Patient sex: M
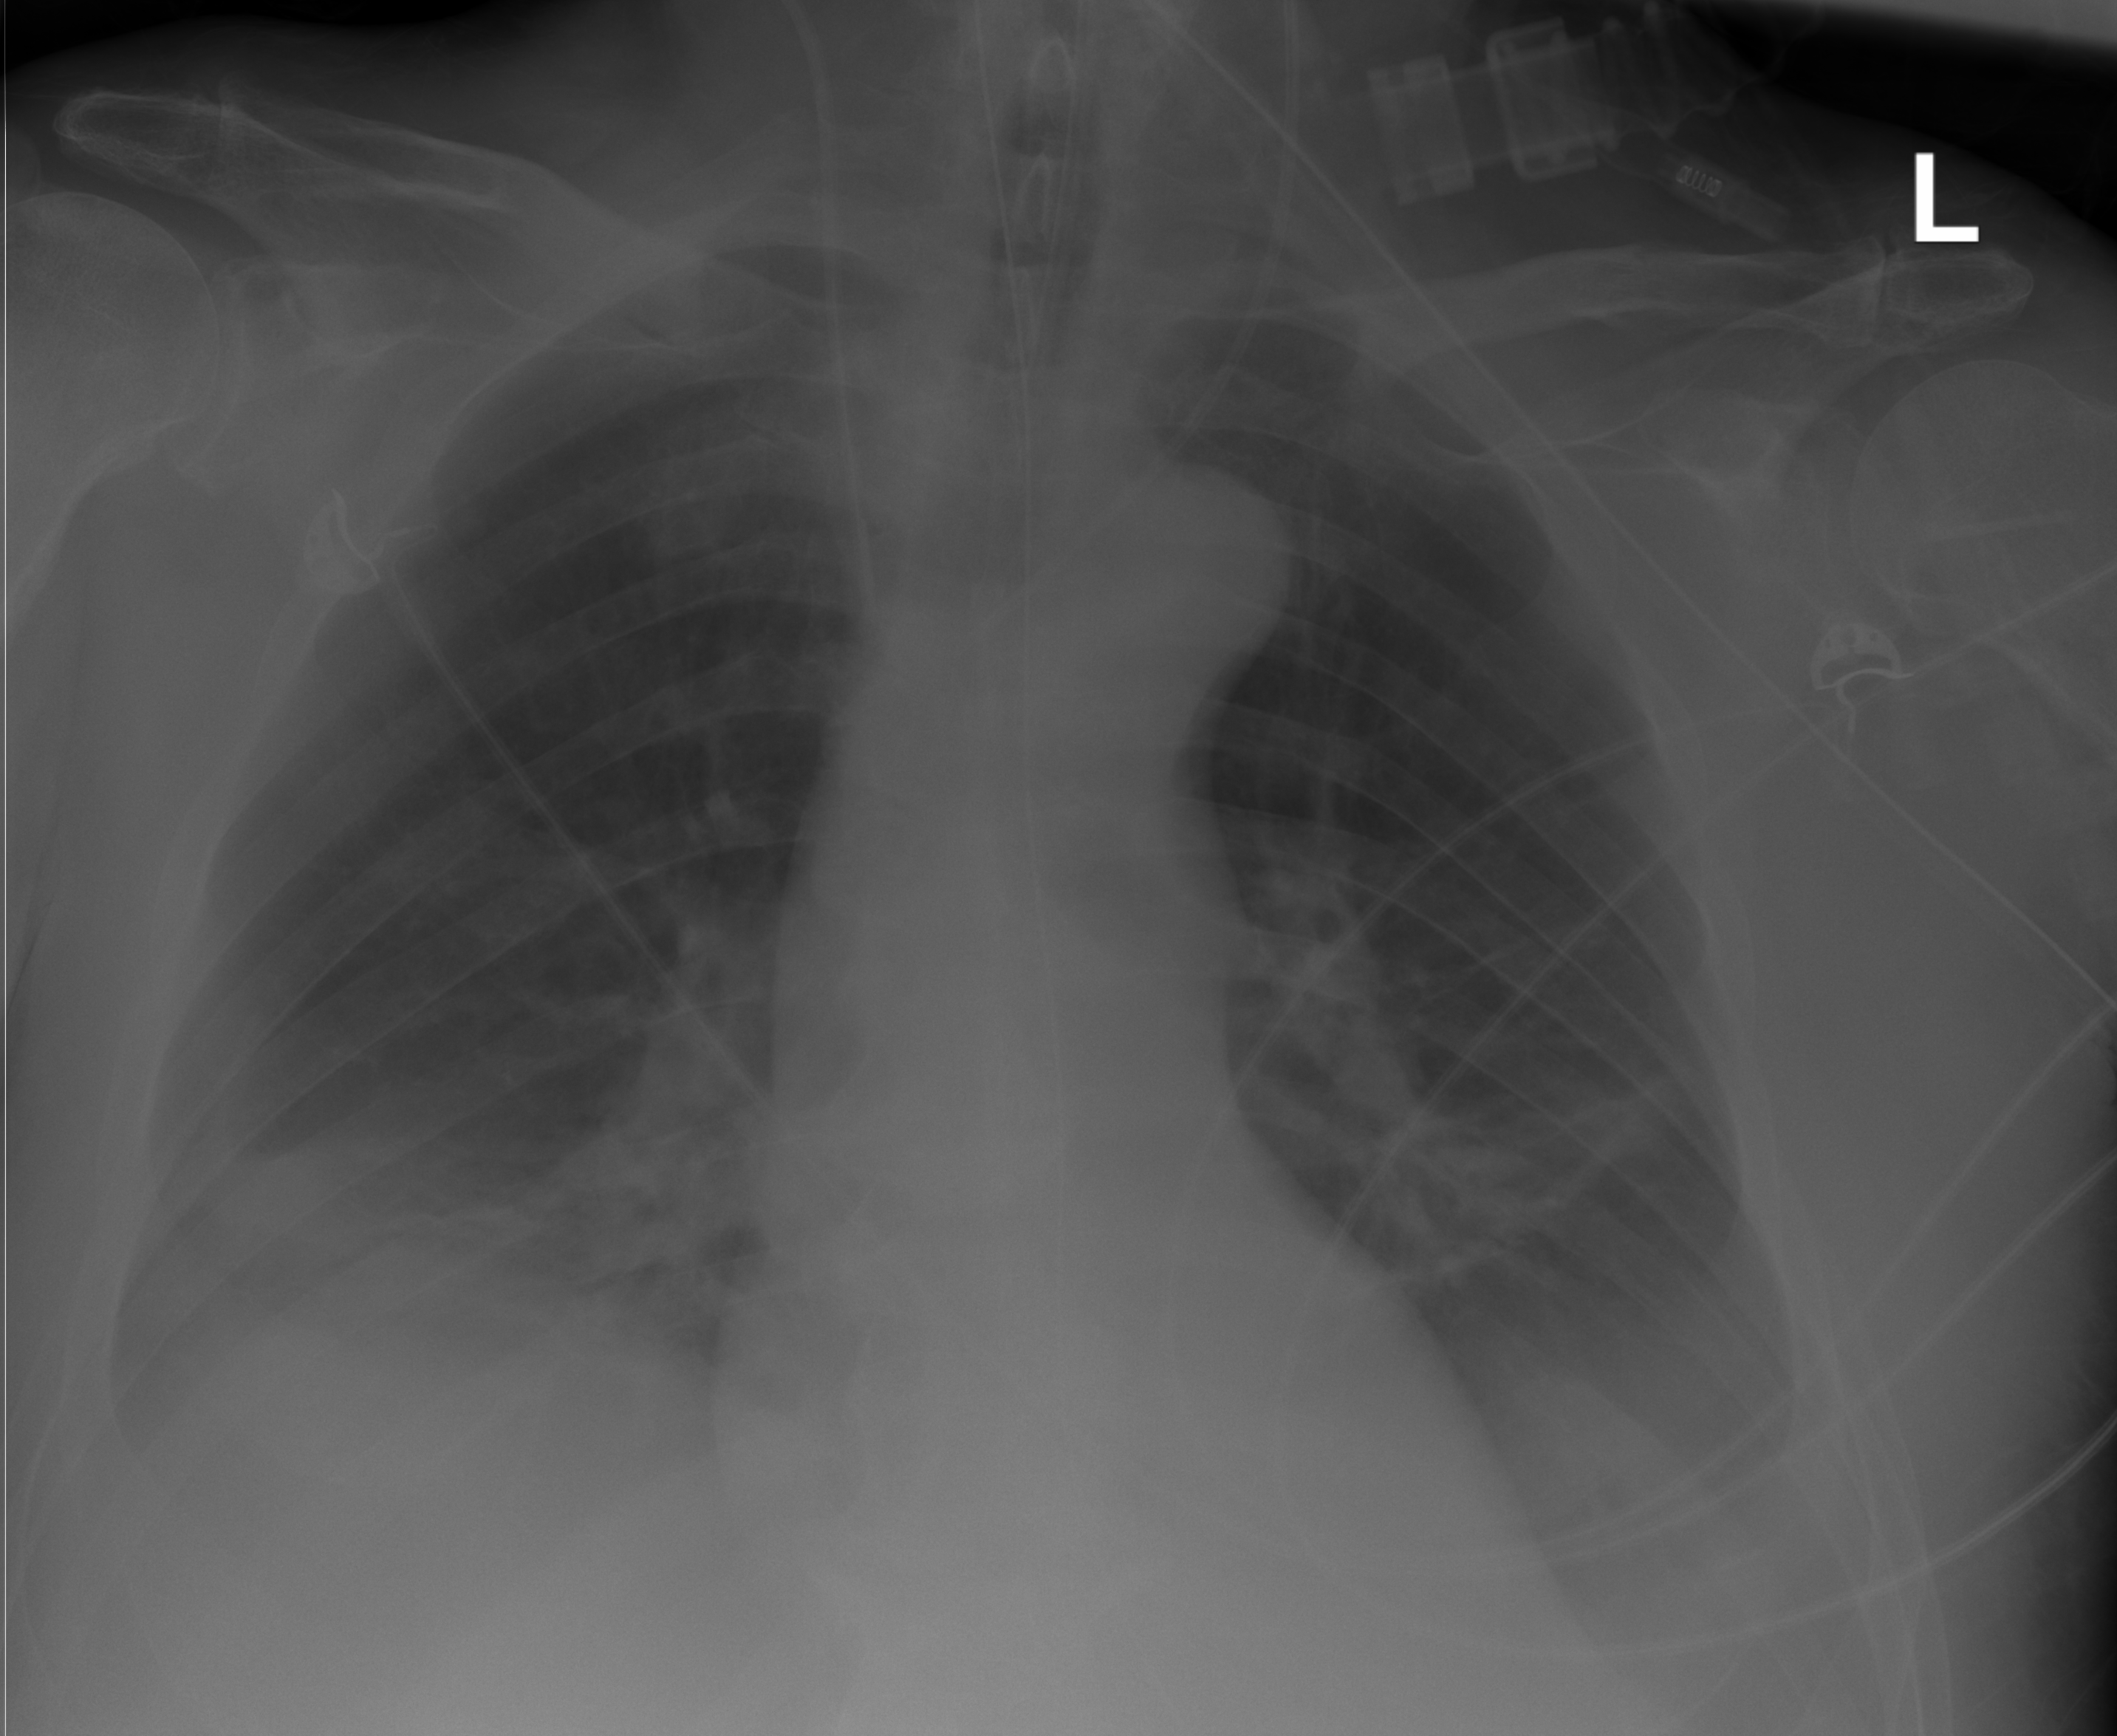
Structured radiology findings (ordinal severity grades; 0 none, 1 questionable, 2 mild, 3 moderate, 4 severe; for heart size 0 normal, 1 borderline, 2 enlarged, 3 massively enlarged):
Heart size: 0
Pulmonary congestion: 0
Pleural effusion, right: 2
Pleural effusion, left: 2
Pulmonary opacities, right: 0
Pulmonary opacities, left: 0
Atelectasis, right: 2
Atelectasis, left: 2